Question: First, I'm sorry for my english, it's not my native language. I try to do my best
I have some problems with my display. I've a java.util.List of Panel with some elements already inside. I'd like to insert them into a JPanel at the creation of my JDialog.
There are two JButton in my JDialog, 'add' and 'delete', wich, respectively add a new JPanel at the bottom of the JPanels and the other which delete the last JPanel added.
My problem is that there is a large gap between two JPanel, regardless of the number of JPanel added and I don't know why...
Two demonstrations pics :
---

##
My layouts are GridBagLayout and I'm using WindowBuilder with Eclipse Indigo. Here is now my code. I think the problem come from the value that I assign to anchor in the GridBagConstraints...
listChamps is the List of JPanel that I want to insert
panelListFile is the JPanel where listChamps' elements are inserted
'''
for (int i = 0; i < listChamps.size (); ++i) {
GridBagConstraints gbc_pan = new GridBagConstraints ();
gbc_pan.gridwidth = 1;
gbc_pan.fill = GridBagConstraints.HORIZONTAL;
gbc_pan.anchor = GridBagConstraints.NORTH;
gbc_pan.gridx = 0;
gbc_pan.gridy = i;
panelListFiles.add (listChamps.get (i), gbc_pan);
}
'''
Thanks you.
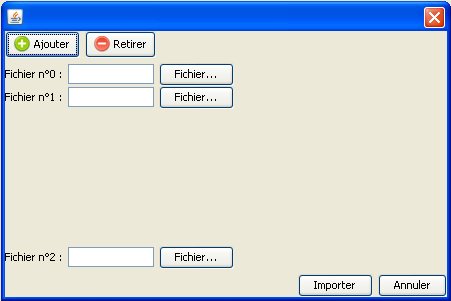
Answer: I using two ways and in both cases should be added a <URL>s,
- <URL>